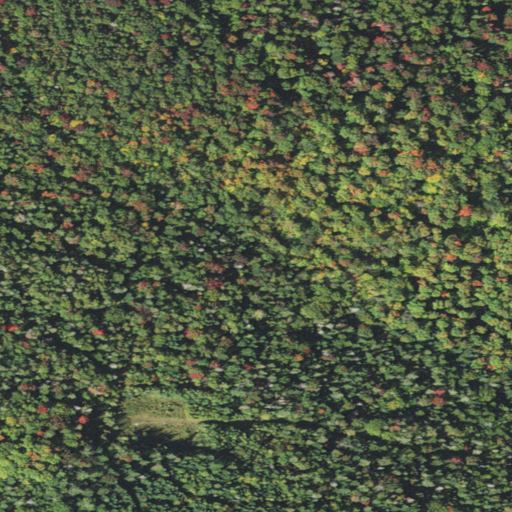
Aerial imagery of mountain in Vermont named Hopkins Hill containing deciduous forest, evergreen forest, mixed forest, shrub, and woody wetlands